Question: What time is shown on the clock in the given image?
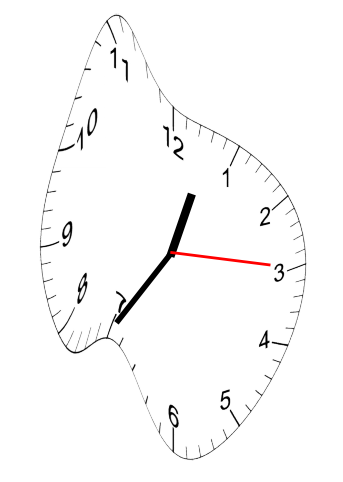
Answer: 12:35:15